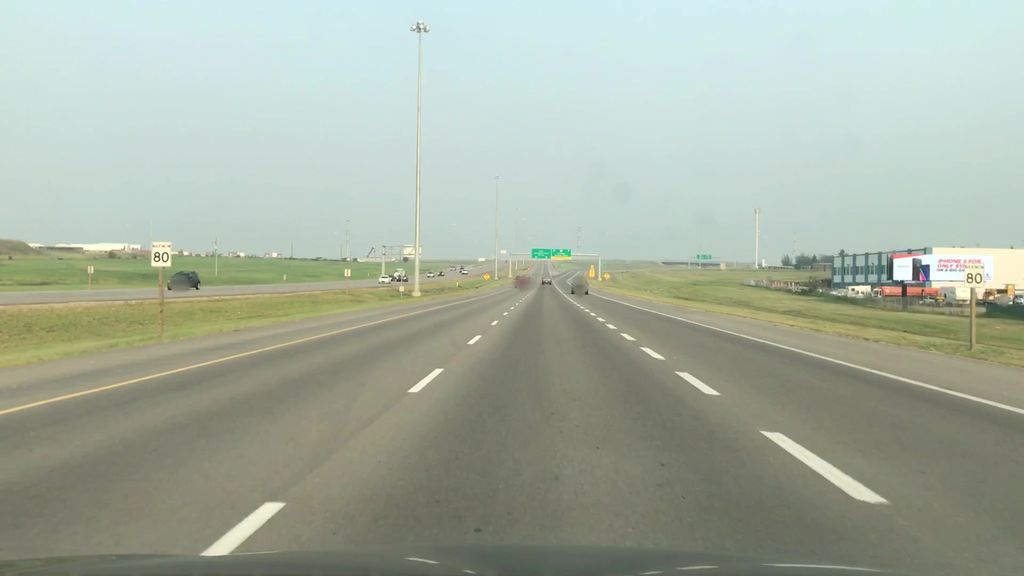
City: edmonton